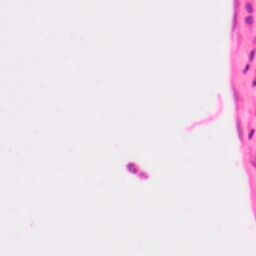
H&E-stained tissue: Colon